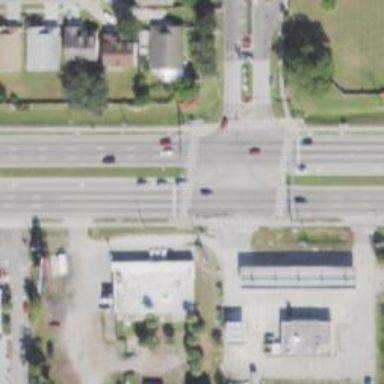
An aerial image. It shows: Marked road crossing.